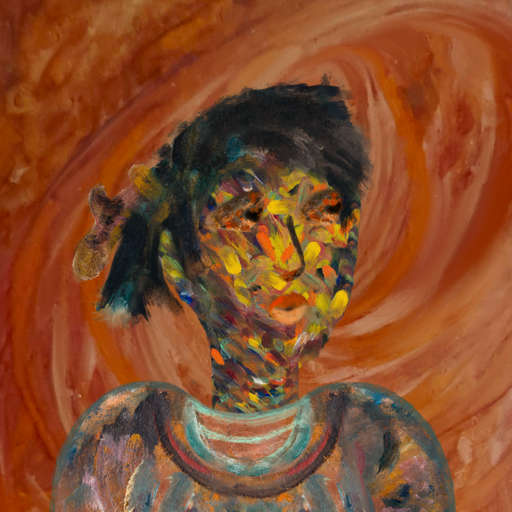
Background: Pious_Lady, Head And Neck Side: An_Impression, Face Side: Gypsy_Queen, Bust: Boggyland, Hair Side: Pipe, Head Accessory: Blank, Second Necklace: Blank, Necklace: Blank, Baby: Blank